Interaction volume radius: 5 \u00c5
Interaction volume height: 15 \u00c5
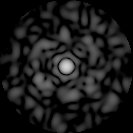
Disorder parameter: 0.7989